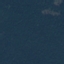
Land use / land cover: Forest